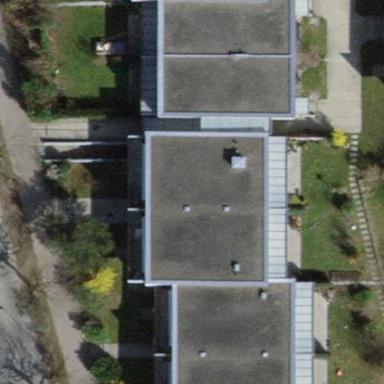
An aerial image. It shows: Terrace building.